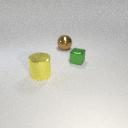
large brown metal sphere behind large yellow metal cylinder